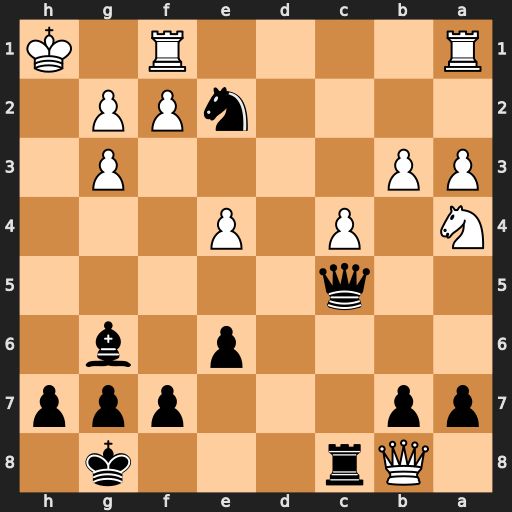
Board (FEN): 1Qr3k1/pp3ppp/4p1b1/2q5/N1P1P3/PP4P1/4nPP1/R4R1K
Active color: b
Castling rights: -
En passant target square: -
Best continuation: Qh5#